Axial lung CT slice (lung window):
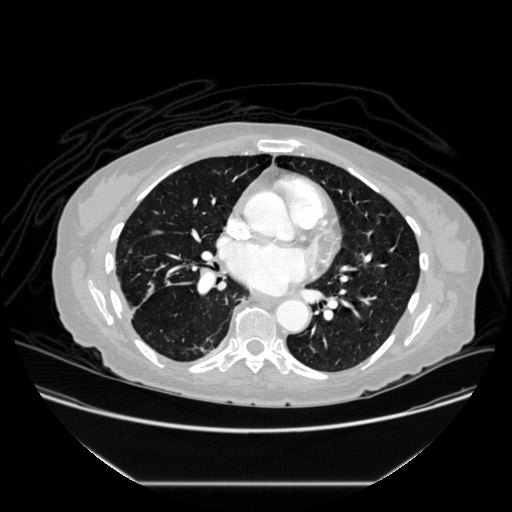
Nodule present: no